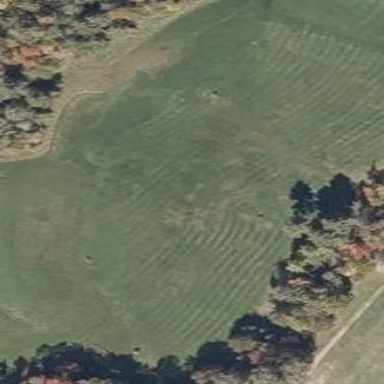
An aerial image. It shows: Grassy area designated for driving range golf.